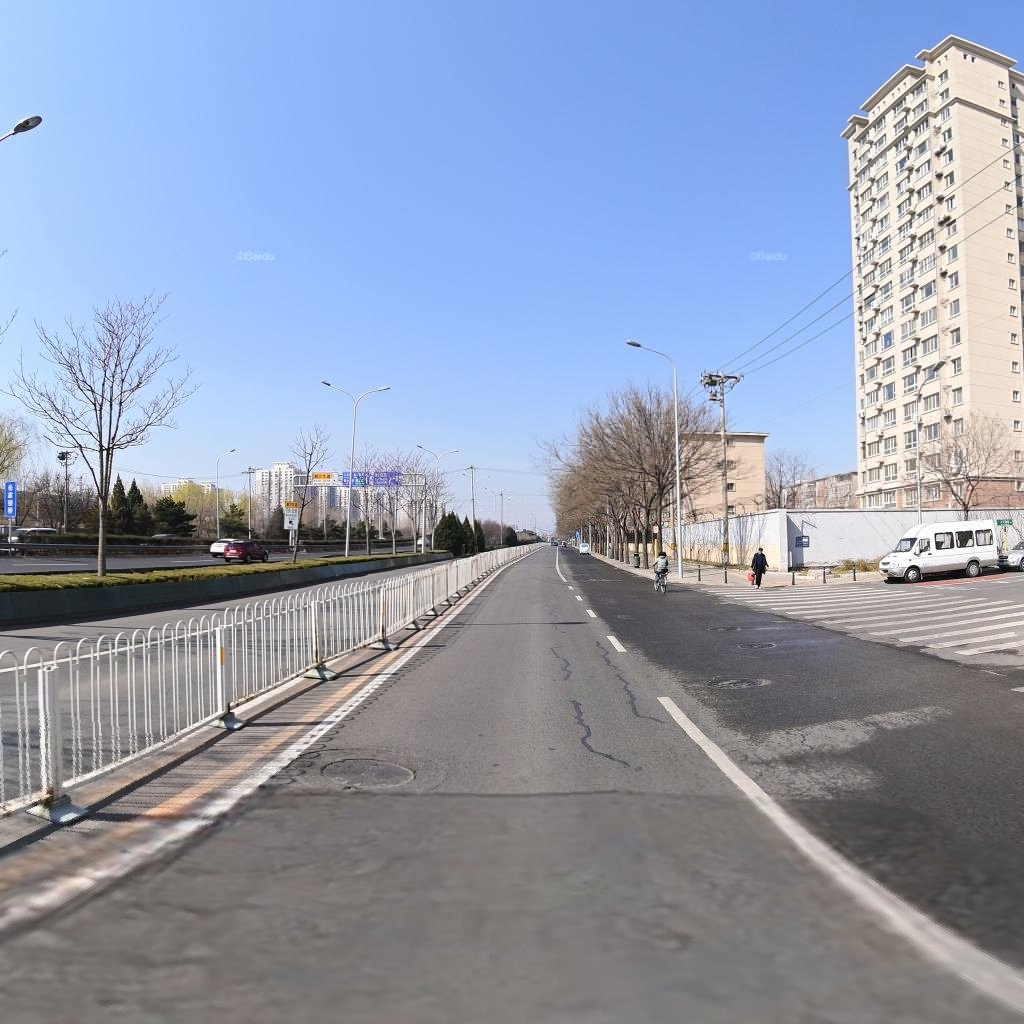
Region: Haidian
Road damage annotations: longitudinal patch, longitudinal patch, longitudinal patch, longitudinal patch, manhole cover, manhole cover, manhole cover, manhole cover